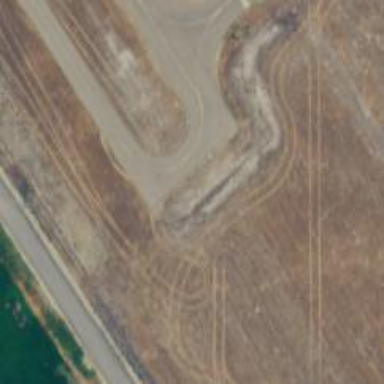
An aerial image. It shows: View of taxiway at the airport.